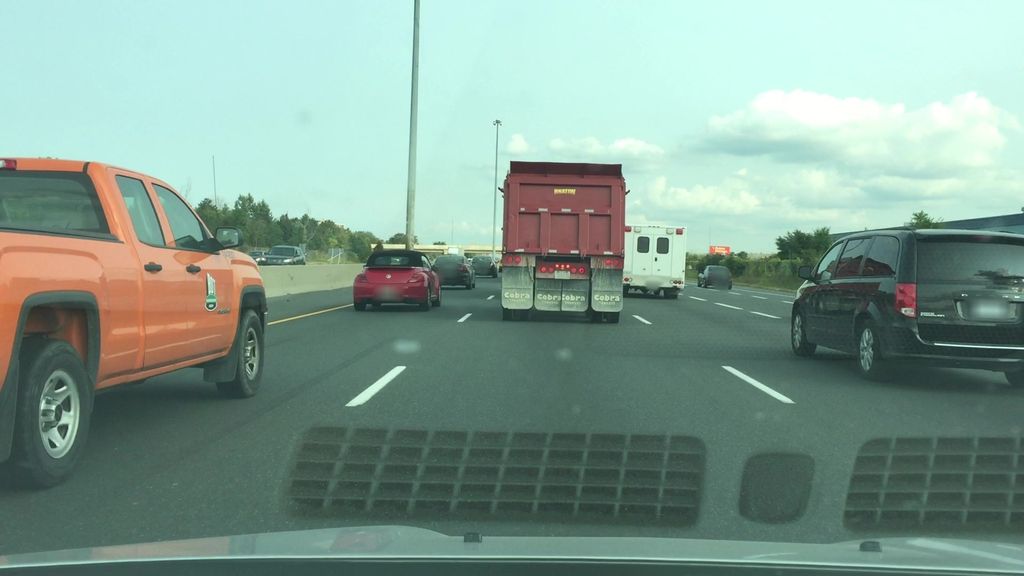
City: hamilton